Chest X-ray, PA view. Patient: 23 years old, sex M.
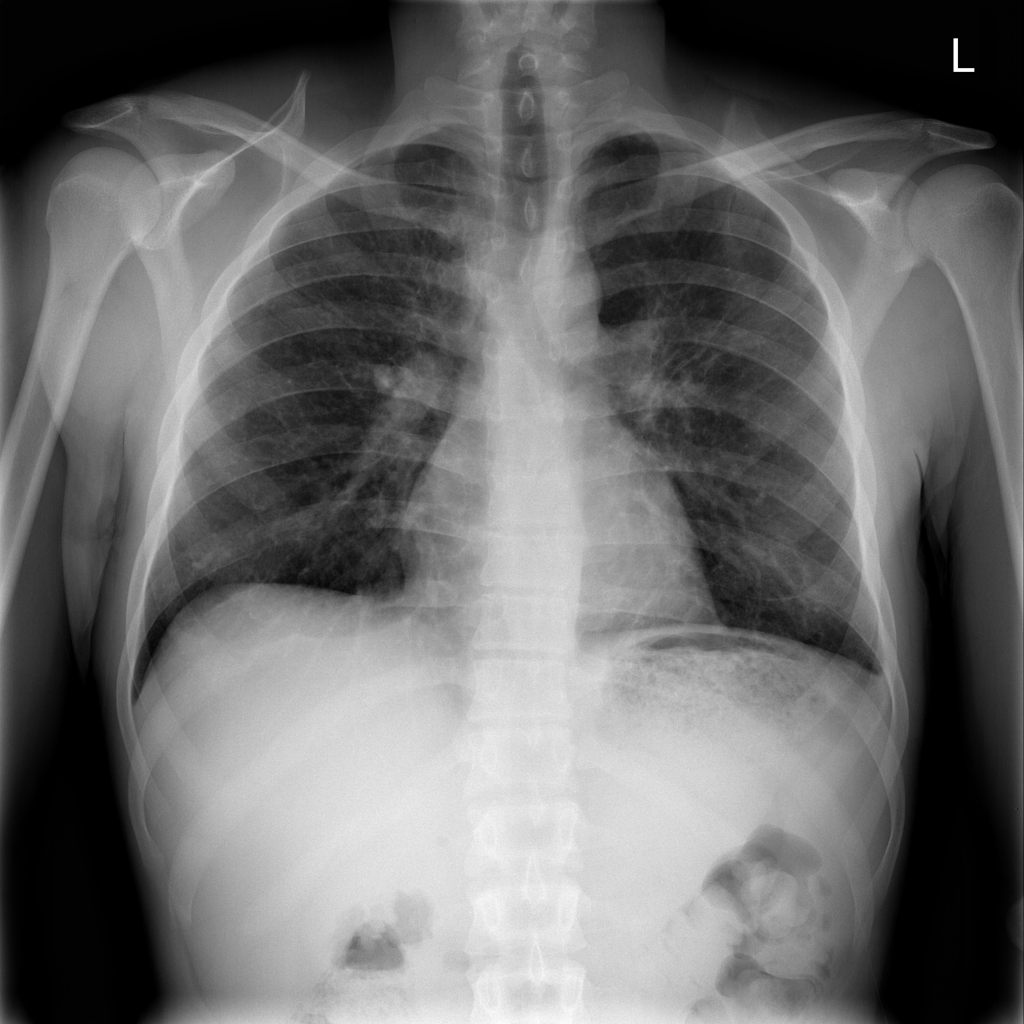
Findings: Consolidation